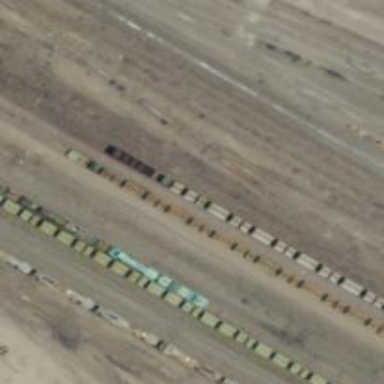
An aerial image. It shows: Railway siding with rails.